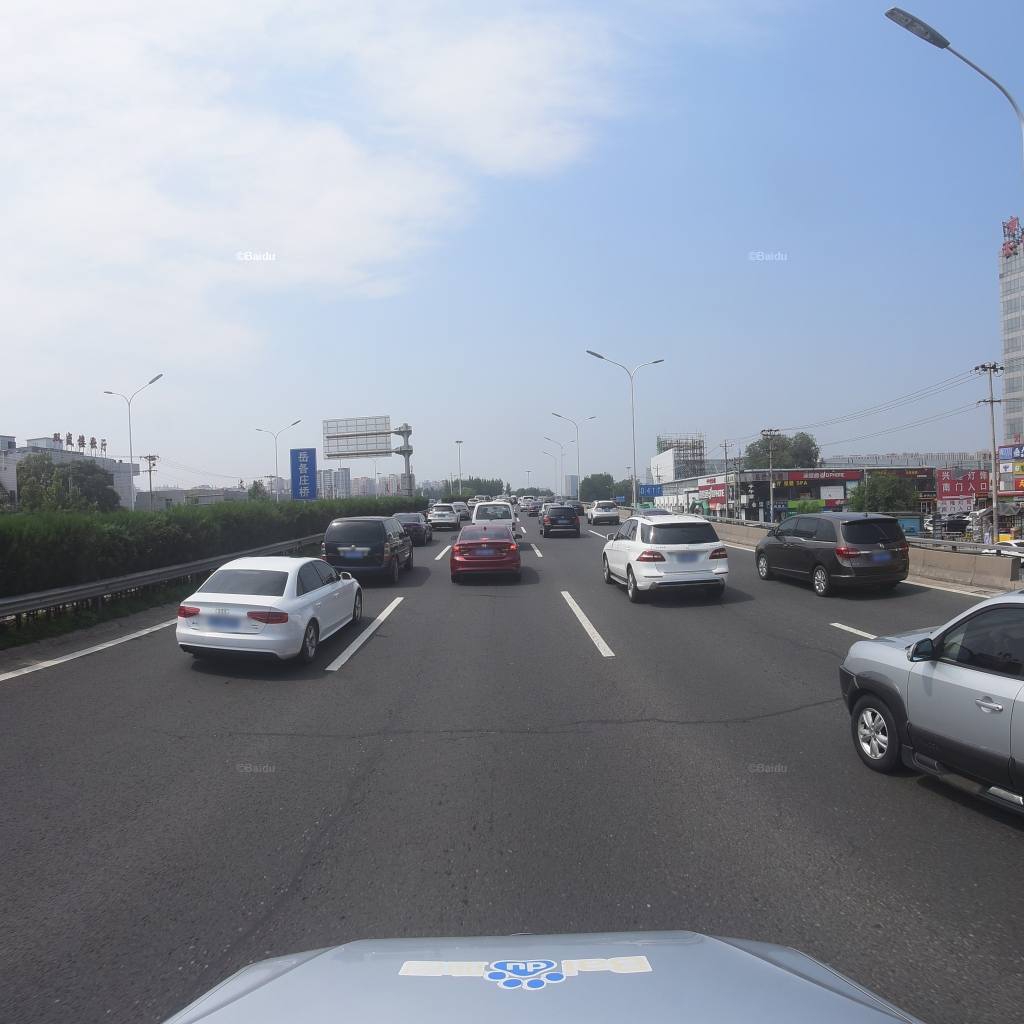
Region: Fengtai
Road damage annotations: longitudinal patch, longitudinal patch, transverse patch